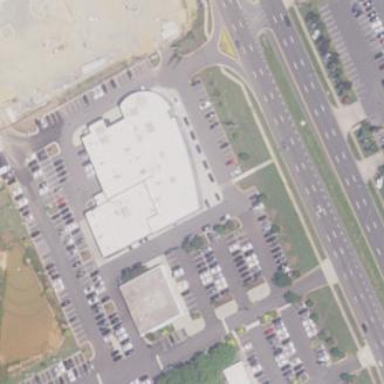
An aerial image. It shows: Building that houses car shop.